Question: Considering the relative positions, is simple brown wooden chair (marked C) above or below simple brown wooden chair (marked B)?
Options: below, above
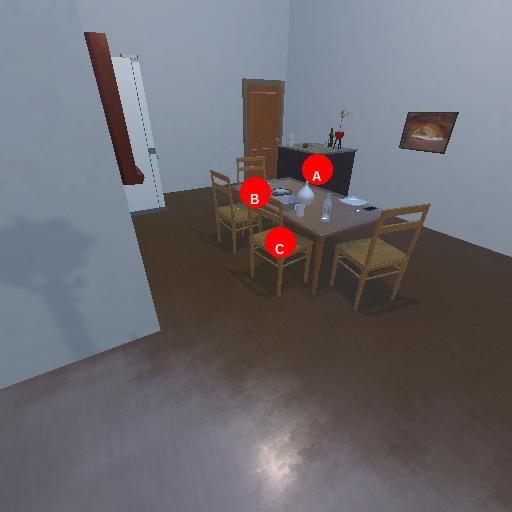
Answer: below